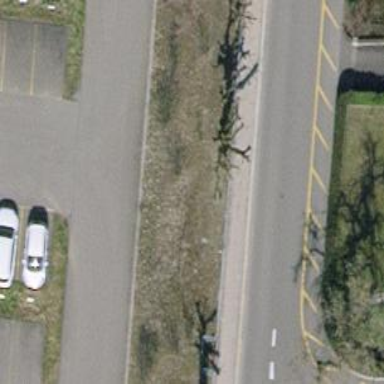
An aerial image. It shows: Avenue lined with trees.